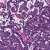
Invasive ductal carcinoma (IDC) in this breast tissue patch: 1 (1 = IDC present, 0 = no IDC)